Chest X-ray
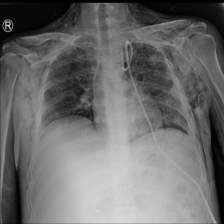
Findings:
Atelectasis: negative
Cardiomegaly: negative
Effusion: negative
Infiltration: negative
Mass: negative
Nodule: negative
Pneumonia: negative
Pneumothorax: negative
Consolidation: negative
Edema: negative
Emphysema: positive
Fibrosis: negative
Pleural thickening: negative
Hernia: negative